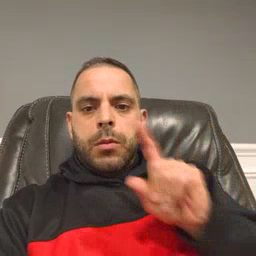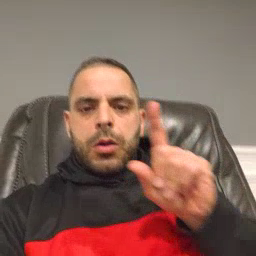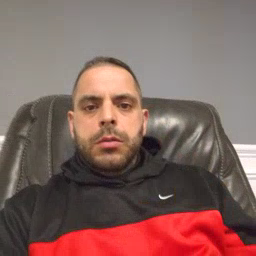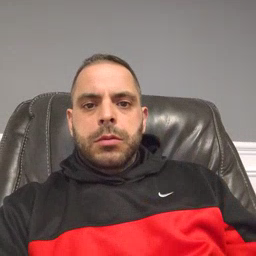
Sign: where